Field crop: maize
Growth stage: 2
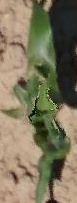
Species: maize